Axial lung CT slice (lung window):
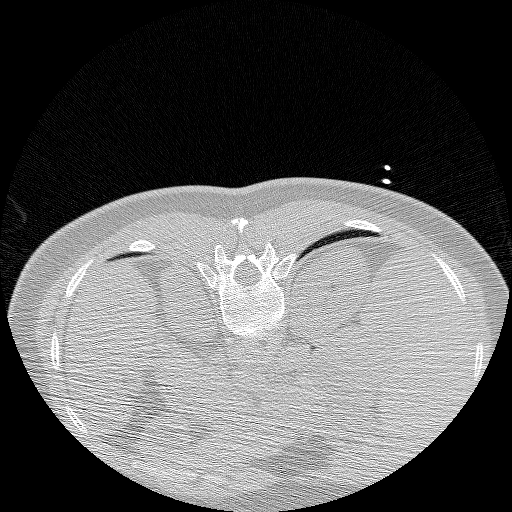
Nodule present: no